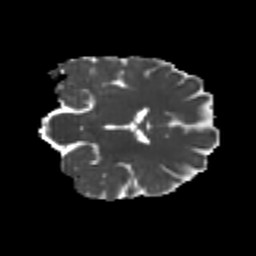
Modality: MD
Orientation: coronal
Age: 25
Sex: female
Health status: healthy
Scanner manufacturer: philips
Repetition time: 7.389 s
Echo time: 0.08599 s